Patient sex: F
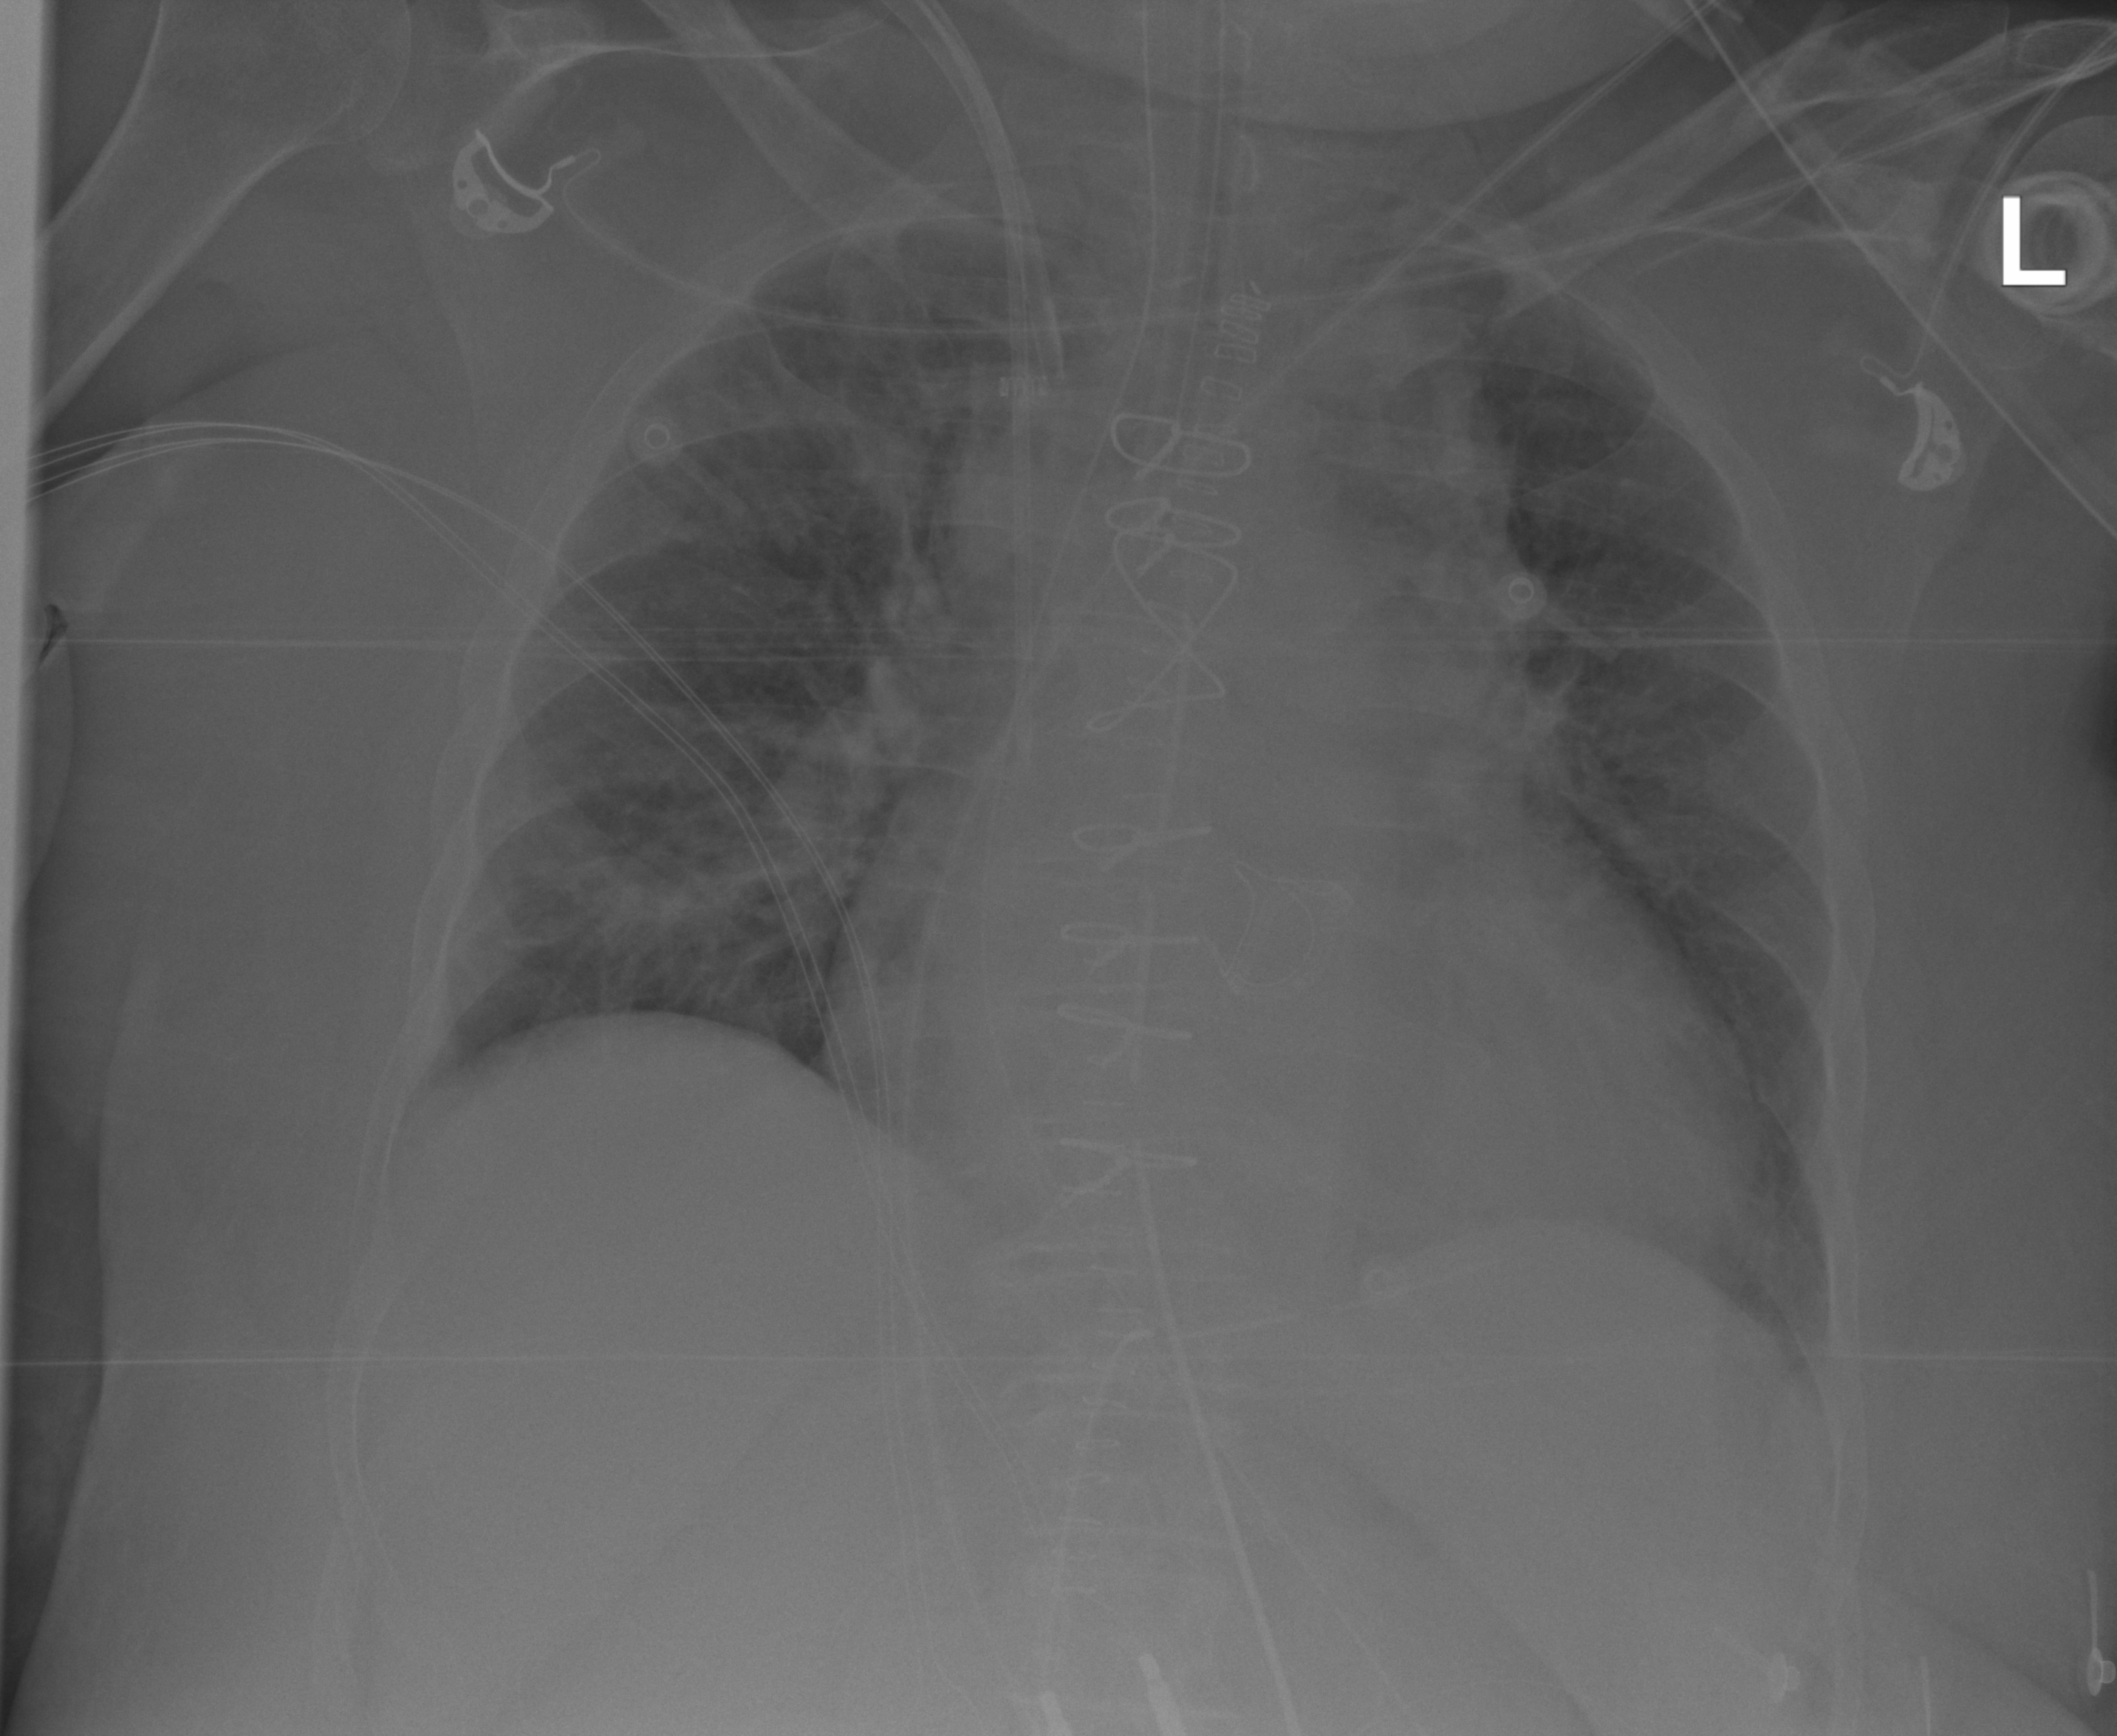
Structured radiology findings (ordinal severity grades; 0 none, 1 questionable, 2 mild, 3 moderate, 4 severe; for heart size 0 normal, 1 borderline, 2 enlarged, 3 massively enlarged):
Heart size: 2
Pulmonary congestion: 2
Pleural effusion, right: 0
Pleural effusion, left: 0
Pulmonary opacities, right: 1
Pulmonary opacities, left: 0
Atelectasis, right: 2
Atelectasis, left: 0